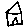
Label: house